Field crop: tomato
Growth stage: 1
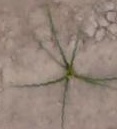
Species: cyperus